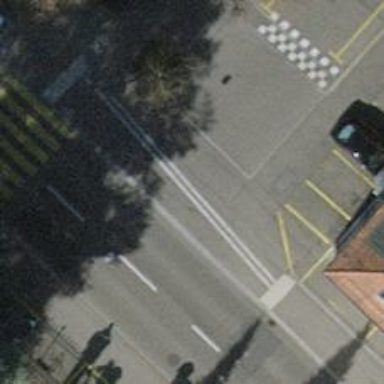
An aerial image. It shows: Unmarked crossing with traffic calming table.